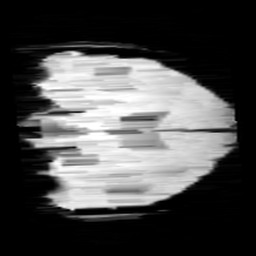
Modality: minIP
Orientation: coronal
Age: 13
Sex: male
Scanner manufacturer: siemens
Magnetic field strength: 3 T
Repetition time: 0.027 s
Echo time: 0.02 s